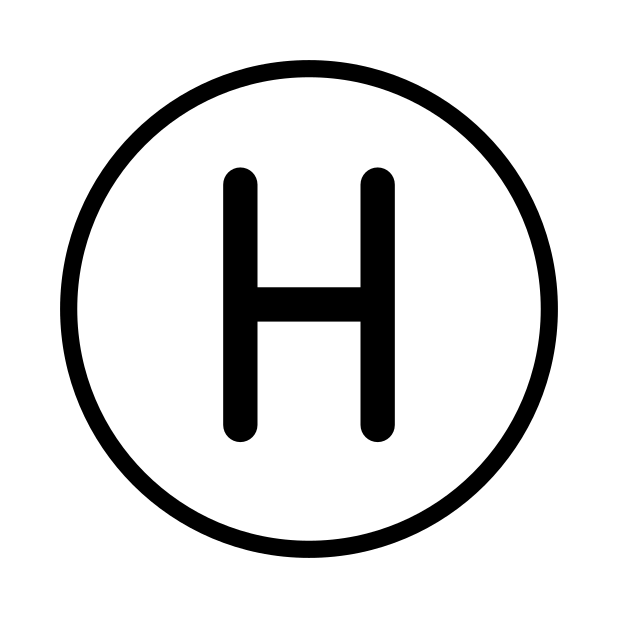
Emoji: 🇭
Name: regional indicator symbol letter h
Unicode: 0x1f1ed